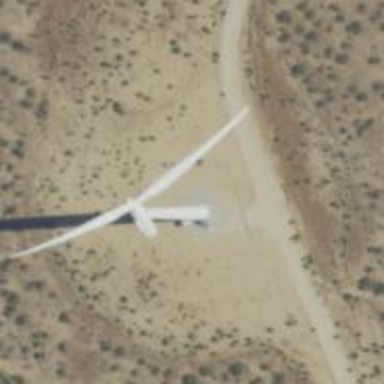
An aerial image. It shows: Wind generator in the form of horizontal axis wind turbine.